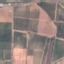
Land use / land cover: PermanentCrop